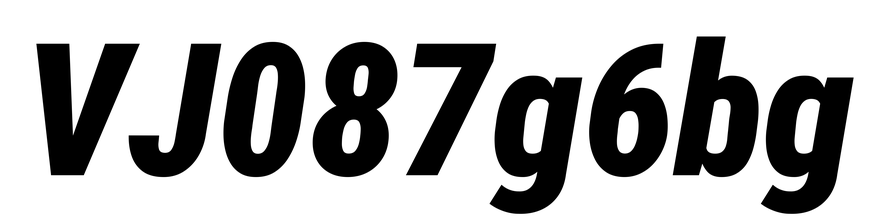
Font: Roboto-Italic_Condensed_Black_Italic